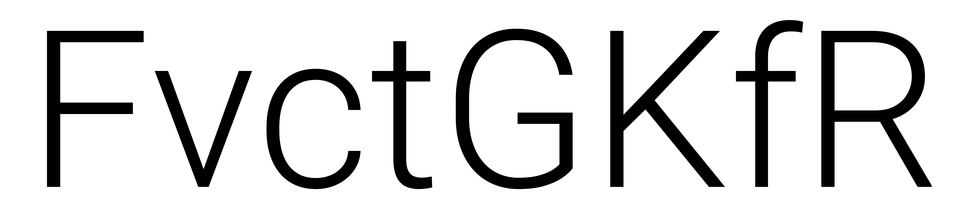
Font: Roboto_Light